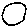
Label: circle